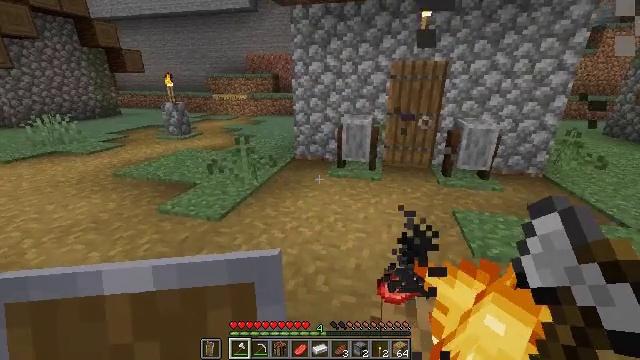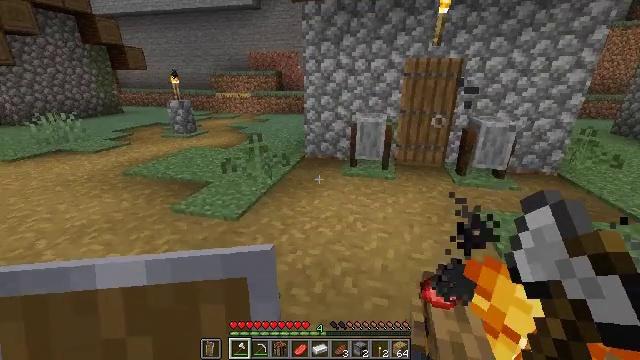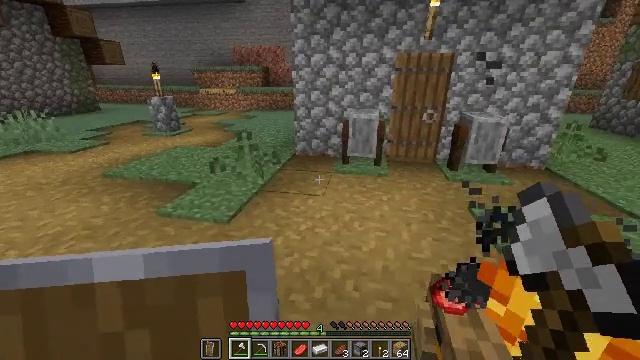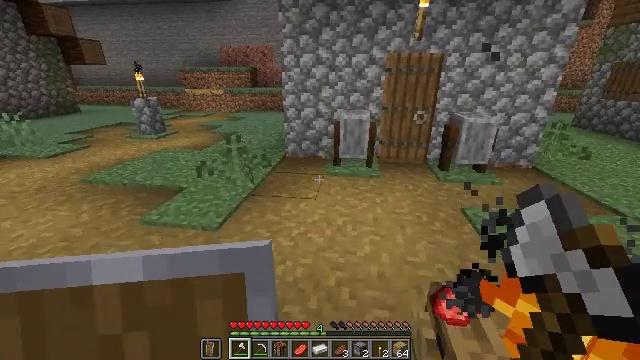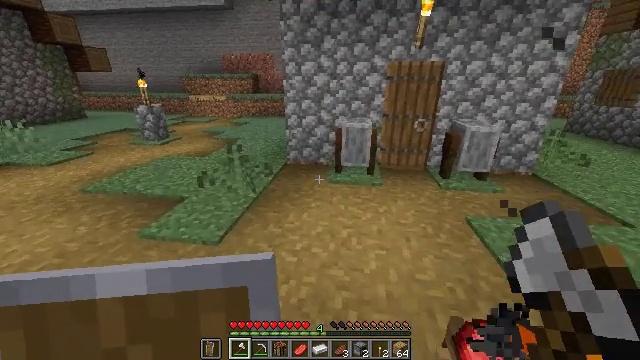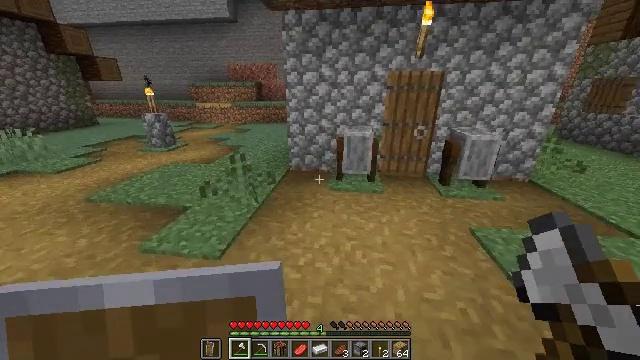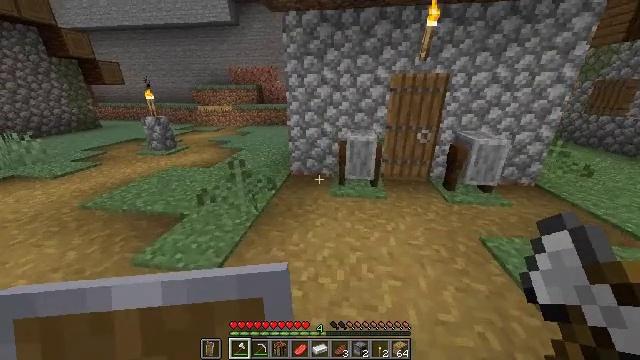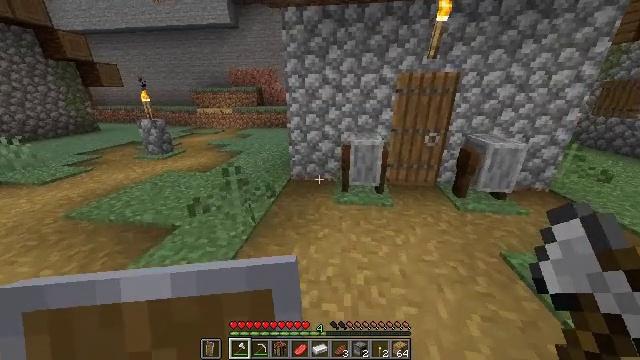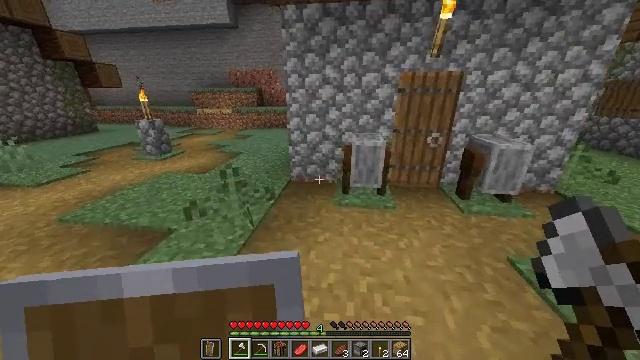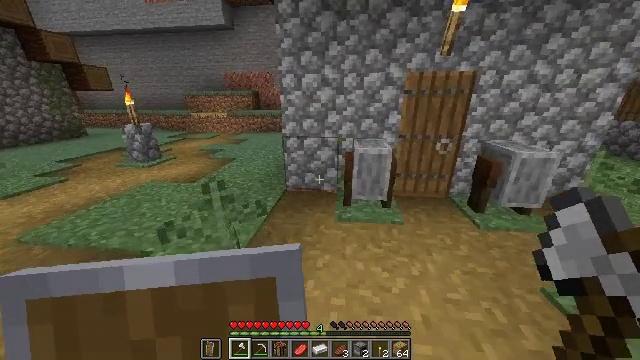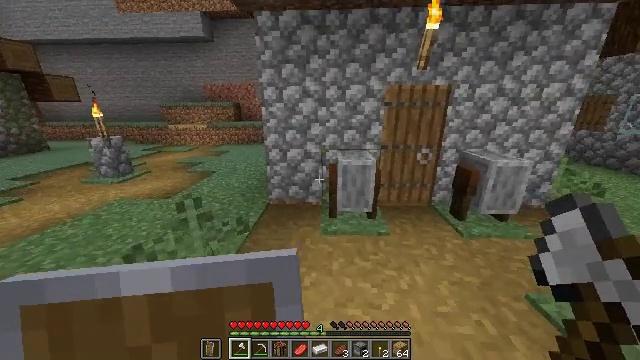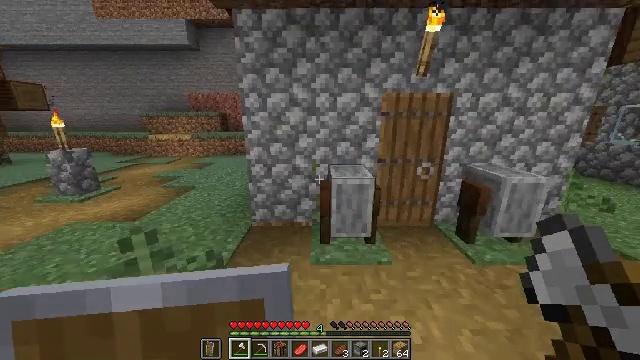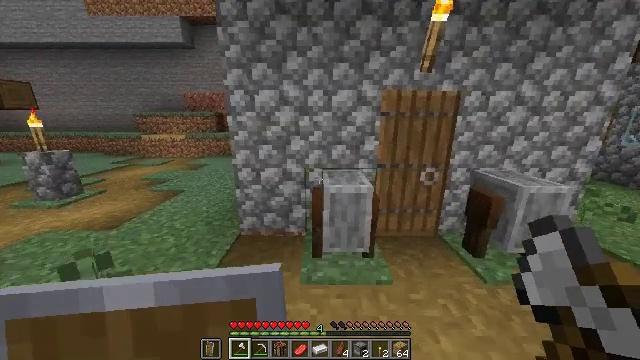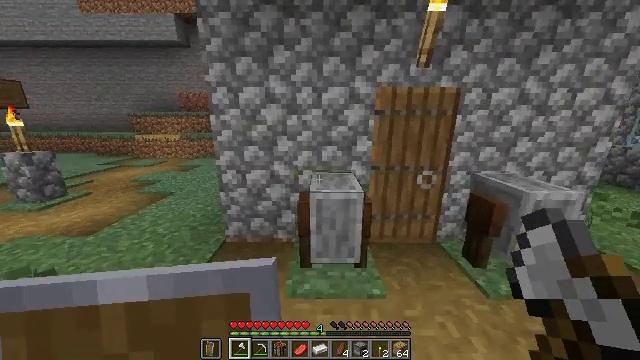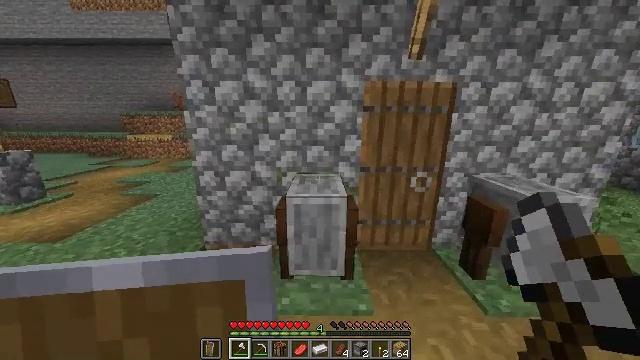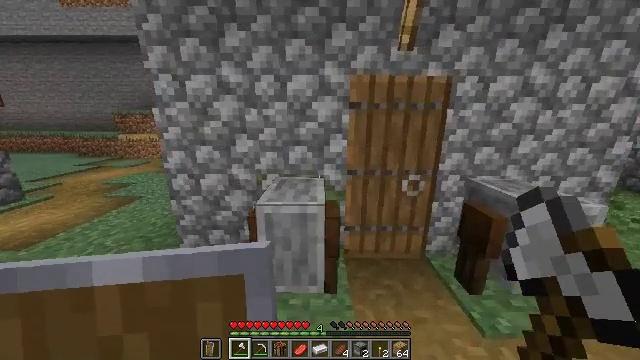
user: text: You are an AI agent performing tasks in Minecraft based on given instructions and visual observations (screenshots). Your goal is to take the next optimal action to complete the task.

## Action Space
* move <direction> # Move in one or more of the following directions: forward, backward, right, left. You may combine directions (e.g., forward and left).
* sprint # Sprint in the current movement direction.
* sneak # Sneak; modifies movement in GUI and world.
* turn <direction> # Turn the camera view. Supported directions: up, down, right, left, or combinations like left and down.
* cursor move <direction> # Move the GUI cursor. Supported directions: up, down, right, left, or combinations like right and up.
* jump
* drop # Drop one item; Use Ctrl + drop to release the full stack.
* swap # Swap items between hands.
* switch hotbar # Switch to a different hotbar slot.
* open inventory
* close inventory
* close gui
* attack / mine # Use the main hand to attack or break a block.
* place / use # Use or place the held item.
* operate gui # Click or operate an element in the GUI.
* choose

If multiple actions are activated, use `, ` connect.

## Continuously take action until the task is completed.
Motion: motion action
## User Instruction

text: Dismantle the blue bed.
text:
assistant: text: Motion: move forward and move left
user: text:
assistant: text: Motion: move forward, turn right
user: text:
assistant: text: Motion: move forward, sprint, turn right
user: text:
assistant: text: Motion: move forward, sprint
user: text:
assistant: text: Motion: move forward, sprint
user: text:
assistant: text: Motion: move forward, sprint
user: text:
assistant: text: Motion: move forward, sprint
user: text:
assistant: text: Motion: move forward, sprint
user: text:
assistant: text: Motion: move forward, sprint
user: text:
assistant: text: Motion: move forward, sprint, turn right and up
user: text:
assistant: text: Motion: move forward, sprint, turn right and up
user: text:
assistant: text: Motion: move forward and move right, sprint
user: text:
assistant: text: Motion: move forward and move right, sprint
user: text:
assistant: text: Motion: move forward and move right, sprint
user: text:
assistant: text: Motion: move forward and move right, sprint
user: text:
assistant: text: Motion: move forward and move right, sprint, turn up
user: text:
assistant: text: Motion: move forward and move right, sprint, turn up
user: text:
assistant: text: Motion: move forward, sprint, turn up
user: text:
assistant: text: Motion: move forward, sprint, use / place
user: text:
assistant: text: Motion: move forward, sprint, use / place
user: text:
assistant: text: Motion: move forward, sprint, use / place
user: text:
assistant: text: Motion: move forward, sprint
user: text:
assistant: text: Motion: move forward, sprint
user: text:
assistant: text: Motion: move forward, sprint
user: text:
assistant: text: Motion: move forward, sprint
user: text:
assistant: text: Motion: move forward, sprint
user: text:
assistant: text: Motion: move forward and move right, sprint
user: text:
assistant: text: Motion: move forward and move right, sprint, turn left and down
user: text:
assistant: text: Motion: move forward and move right, sprint, turn left and down
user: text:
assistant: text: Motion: move forward and move right, sprint, turn left and down